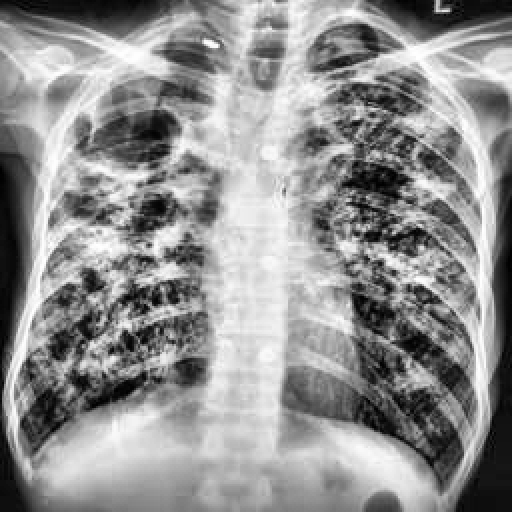
Finding: TUBERCULOSIS